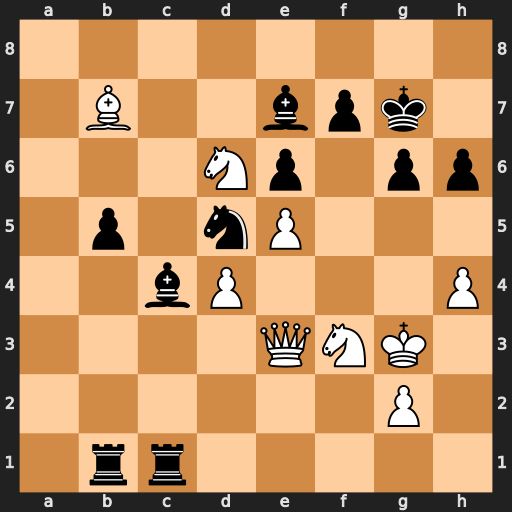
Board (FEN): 8/1B2bpk1/3Np1pp/1p1nP3/2bP3P/4QNK1/6P1/1rr5
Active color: w
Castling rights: -
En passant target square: -
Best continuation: Bxd5 Bxd5 Qf4